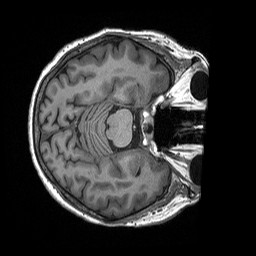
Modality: T1w
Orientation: axial
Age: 67
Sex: female
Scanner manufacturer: siemens
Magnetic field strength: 3 T
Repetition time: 2.4 s
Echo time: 0.00226 s